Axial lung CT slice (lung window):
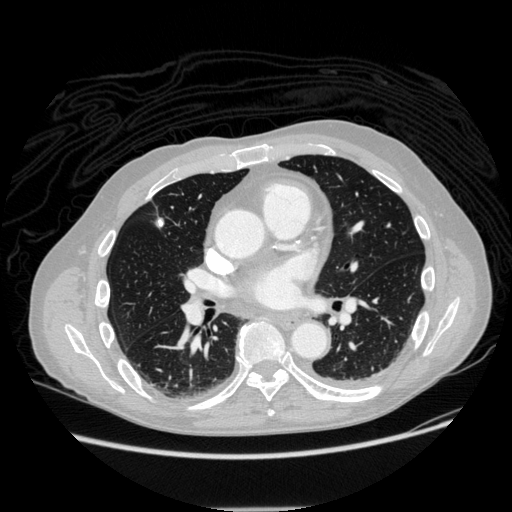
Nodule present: yes
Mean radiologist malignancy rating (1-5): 1